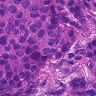
Metastatic tissue present: yes